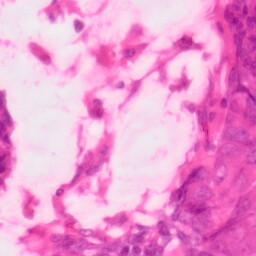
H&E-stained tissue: Colon